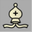
Piece: wB